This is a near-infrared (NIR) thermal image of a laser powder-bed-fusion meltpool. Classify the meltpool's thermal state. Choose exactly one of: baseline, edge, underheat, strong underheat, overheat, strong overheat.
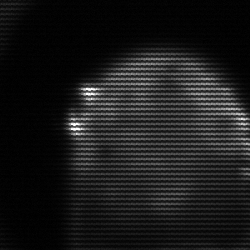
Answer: edge